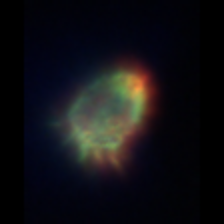
Taxon: Ciliates
Group: Other